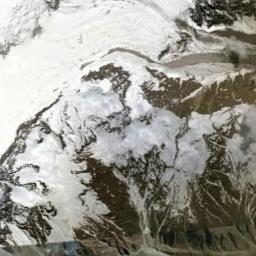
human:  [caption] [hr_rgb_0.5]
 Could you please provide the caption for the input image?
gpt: The snow berg is consist of bare land and white snow .

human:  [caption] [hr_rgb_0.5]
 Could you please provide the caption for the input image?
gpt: There is snow on the part of the snowberg .

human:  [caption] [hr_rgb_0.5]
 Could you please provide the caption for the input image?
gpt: A snow-covered mountain covered in large areas .

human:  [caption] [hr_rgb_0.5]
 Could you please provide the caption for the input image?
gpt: The snowberg is covered with snow and ice and the color of the mountain is brown .

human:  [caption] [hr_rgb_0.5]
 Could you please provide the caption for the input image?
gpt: There are much snow and some bare land on the snowberg .